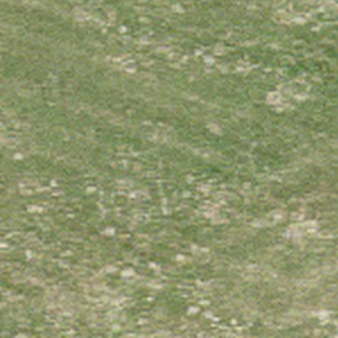
Label: other